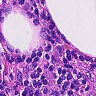
Metastatic tissue present: no